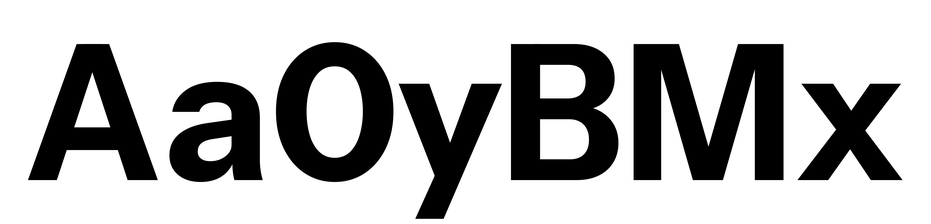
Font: InstrumentSans_Bold